Field crop: tomato
Growth stage: 1
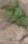
Species: solanum